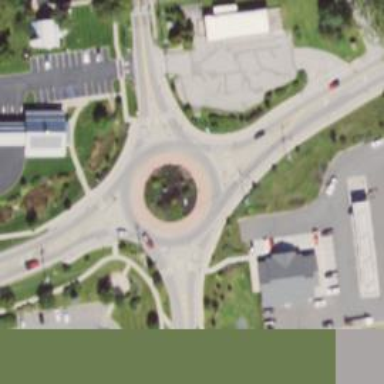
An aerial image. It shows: Tertiary road with asphalt surface leading to roundabout junction.